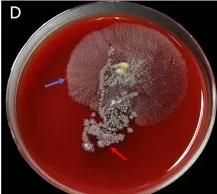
Necrotic tissue culture yielding two types of fungi on blood agar, the blue arrow indicates Rhizopus delemar and the red arrow points to T.
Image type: pathology (gram)